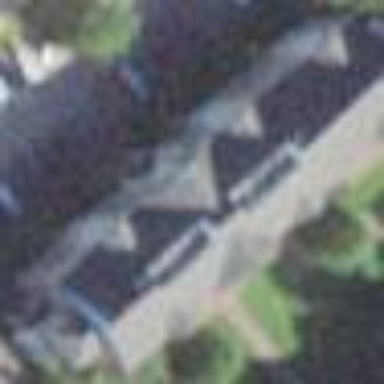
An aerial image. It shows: Dormitory building.